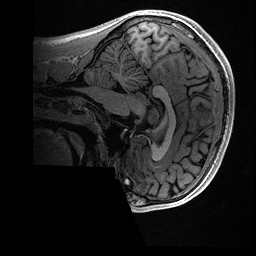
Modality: T1w
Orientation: sagittal
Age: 19
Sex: male
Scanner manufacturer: ge
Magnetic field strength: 3 T
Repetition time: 0.006952 s
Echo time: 0.00292 s